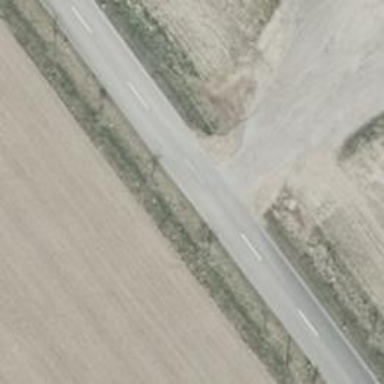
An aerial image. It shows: Tertiary road with asphalt surface.